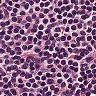
Metastatic tissue present: no